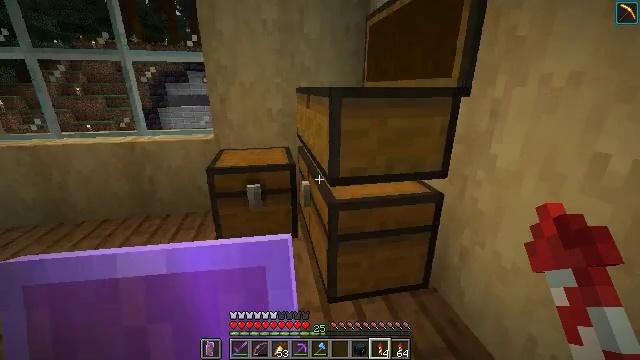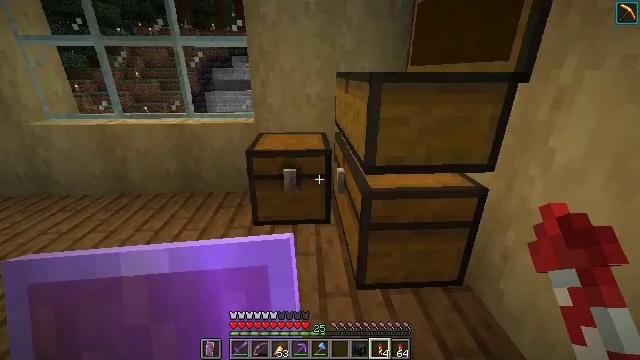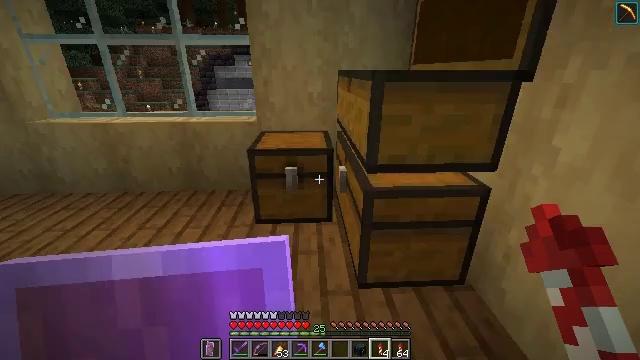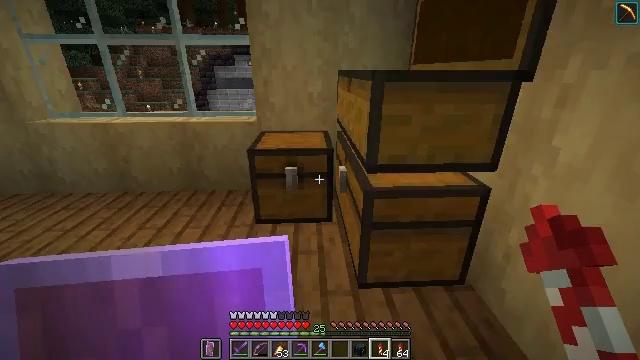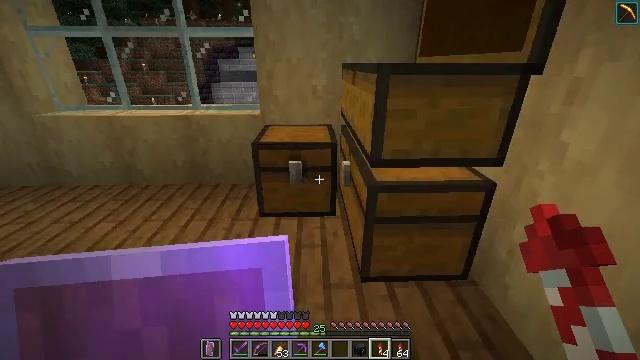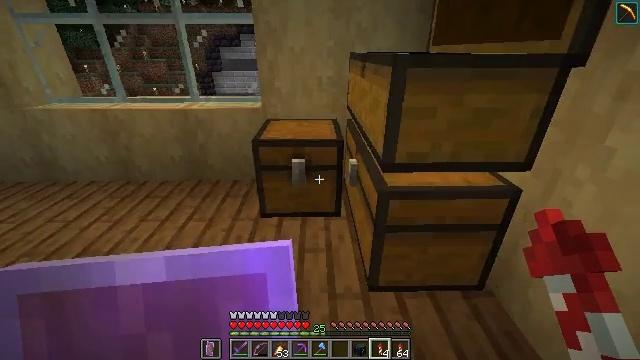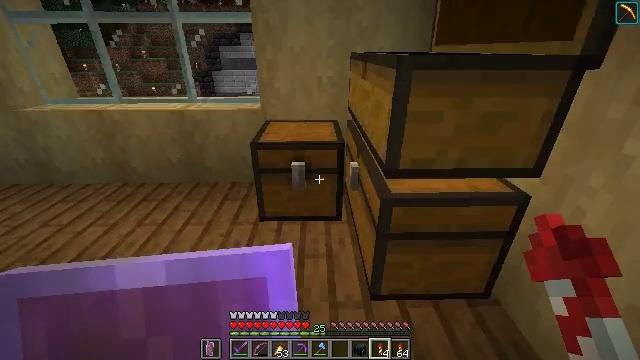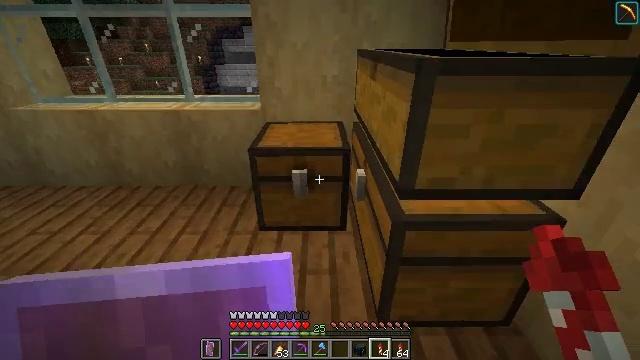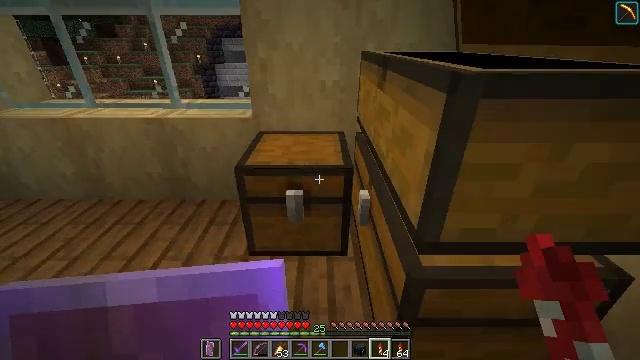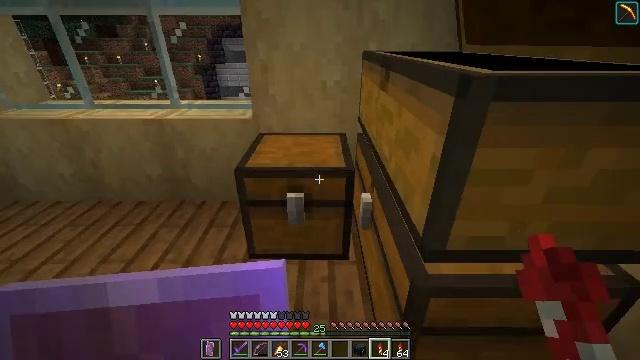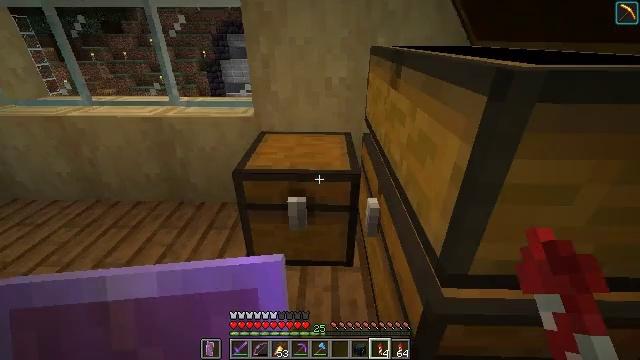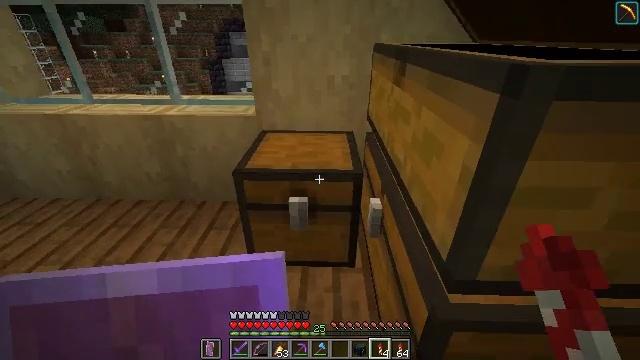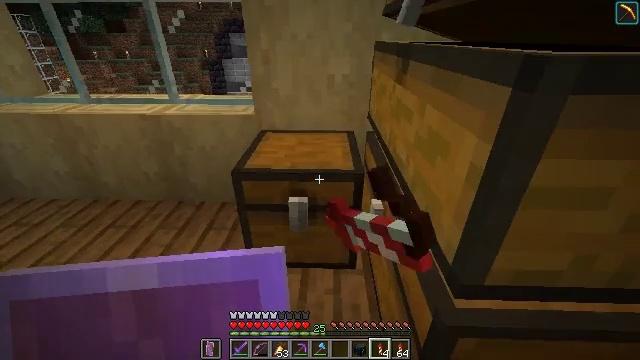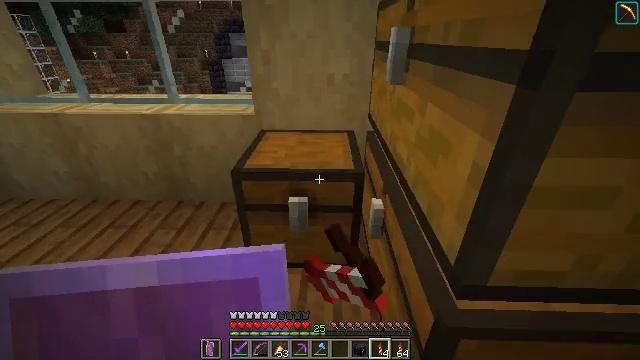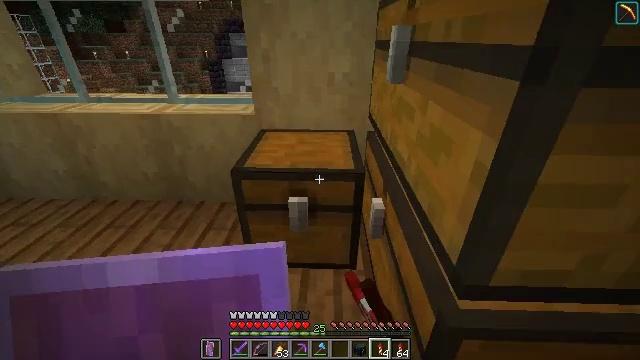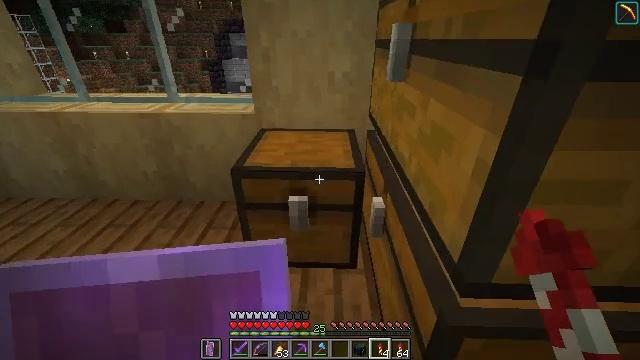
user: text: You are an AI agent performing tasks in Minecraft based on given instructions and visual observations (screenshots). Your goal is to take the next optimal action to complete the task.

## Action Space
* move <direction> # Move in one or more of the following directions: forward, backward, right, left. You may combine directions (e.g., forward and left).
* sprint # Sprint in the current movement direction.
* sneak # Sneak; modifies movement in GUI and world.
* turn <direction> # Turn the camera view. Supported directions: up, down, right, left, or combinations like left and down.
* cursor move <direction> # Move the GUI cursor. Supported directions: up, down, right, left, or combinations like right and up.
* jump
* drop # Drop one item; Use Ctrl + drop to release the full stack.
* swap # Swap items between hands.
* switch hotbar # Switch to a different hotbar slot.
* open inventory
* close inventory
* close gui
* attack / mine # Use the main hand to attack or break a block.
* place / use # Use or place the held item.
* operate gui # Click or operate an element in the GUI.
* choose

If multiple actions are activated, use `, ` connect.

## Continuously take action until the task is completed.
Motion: motion action
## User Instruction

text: Break the brown shulker box to pick it up.
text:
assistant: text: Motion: turn left and down
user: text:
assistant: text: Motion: no_op
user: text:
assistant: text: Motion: no_op
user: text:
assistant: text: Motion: move forward, turn down
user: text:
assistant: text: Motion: move forward, turn down
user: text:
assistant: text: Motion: move forward
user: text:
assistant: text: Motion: move forward, turn down
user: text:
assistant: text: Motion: move forward
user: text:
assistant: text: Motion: no_op
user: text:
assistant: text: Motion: turn left
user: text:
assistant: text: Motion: use / place
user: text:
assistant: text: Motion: use / place
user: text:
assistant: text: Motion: no_op
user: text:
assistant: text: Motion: no_op
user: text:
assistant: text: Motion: no_op
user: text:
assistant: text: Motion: open gui
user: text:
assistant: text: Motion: no_op
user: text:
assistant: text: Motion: no_op
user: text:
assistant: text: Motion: no_op
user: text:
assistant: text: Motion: no_op
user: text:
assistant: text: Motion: no_op
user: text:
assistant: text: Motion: cursor move right
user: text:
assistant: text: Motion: cursor move right
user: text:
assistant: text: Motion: no_op
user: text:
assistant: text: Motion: no_op
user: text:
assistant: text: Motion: no_op
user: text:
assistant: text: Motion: no_op
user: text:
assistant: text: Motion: no_op
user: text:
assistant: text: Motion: no_op
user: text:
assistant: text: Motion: no_op